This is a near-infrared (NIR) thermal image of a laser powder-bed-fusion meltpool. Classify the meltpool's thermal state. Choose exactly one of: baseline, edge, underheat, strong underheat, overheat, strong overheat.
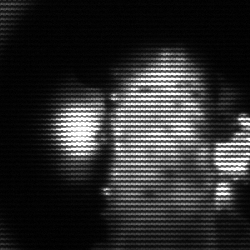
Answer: strong underheat